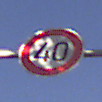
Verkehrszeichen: Geschwindigkeit40
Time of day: SunriseSunset
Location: Outdoor (Urban)
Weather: PartlyCloudy
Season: Autumn
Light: Natural